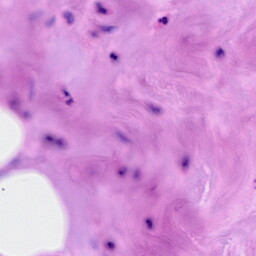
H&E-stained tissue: Breast